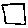
Label: square